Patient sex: M
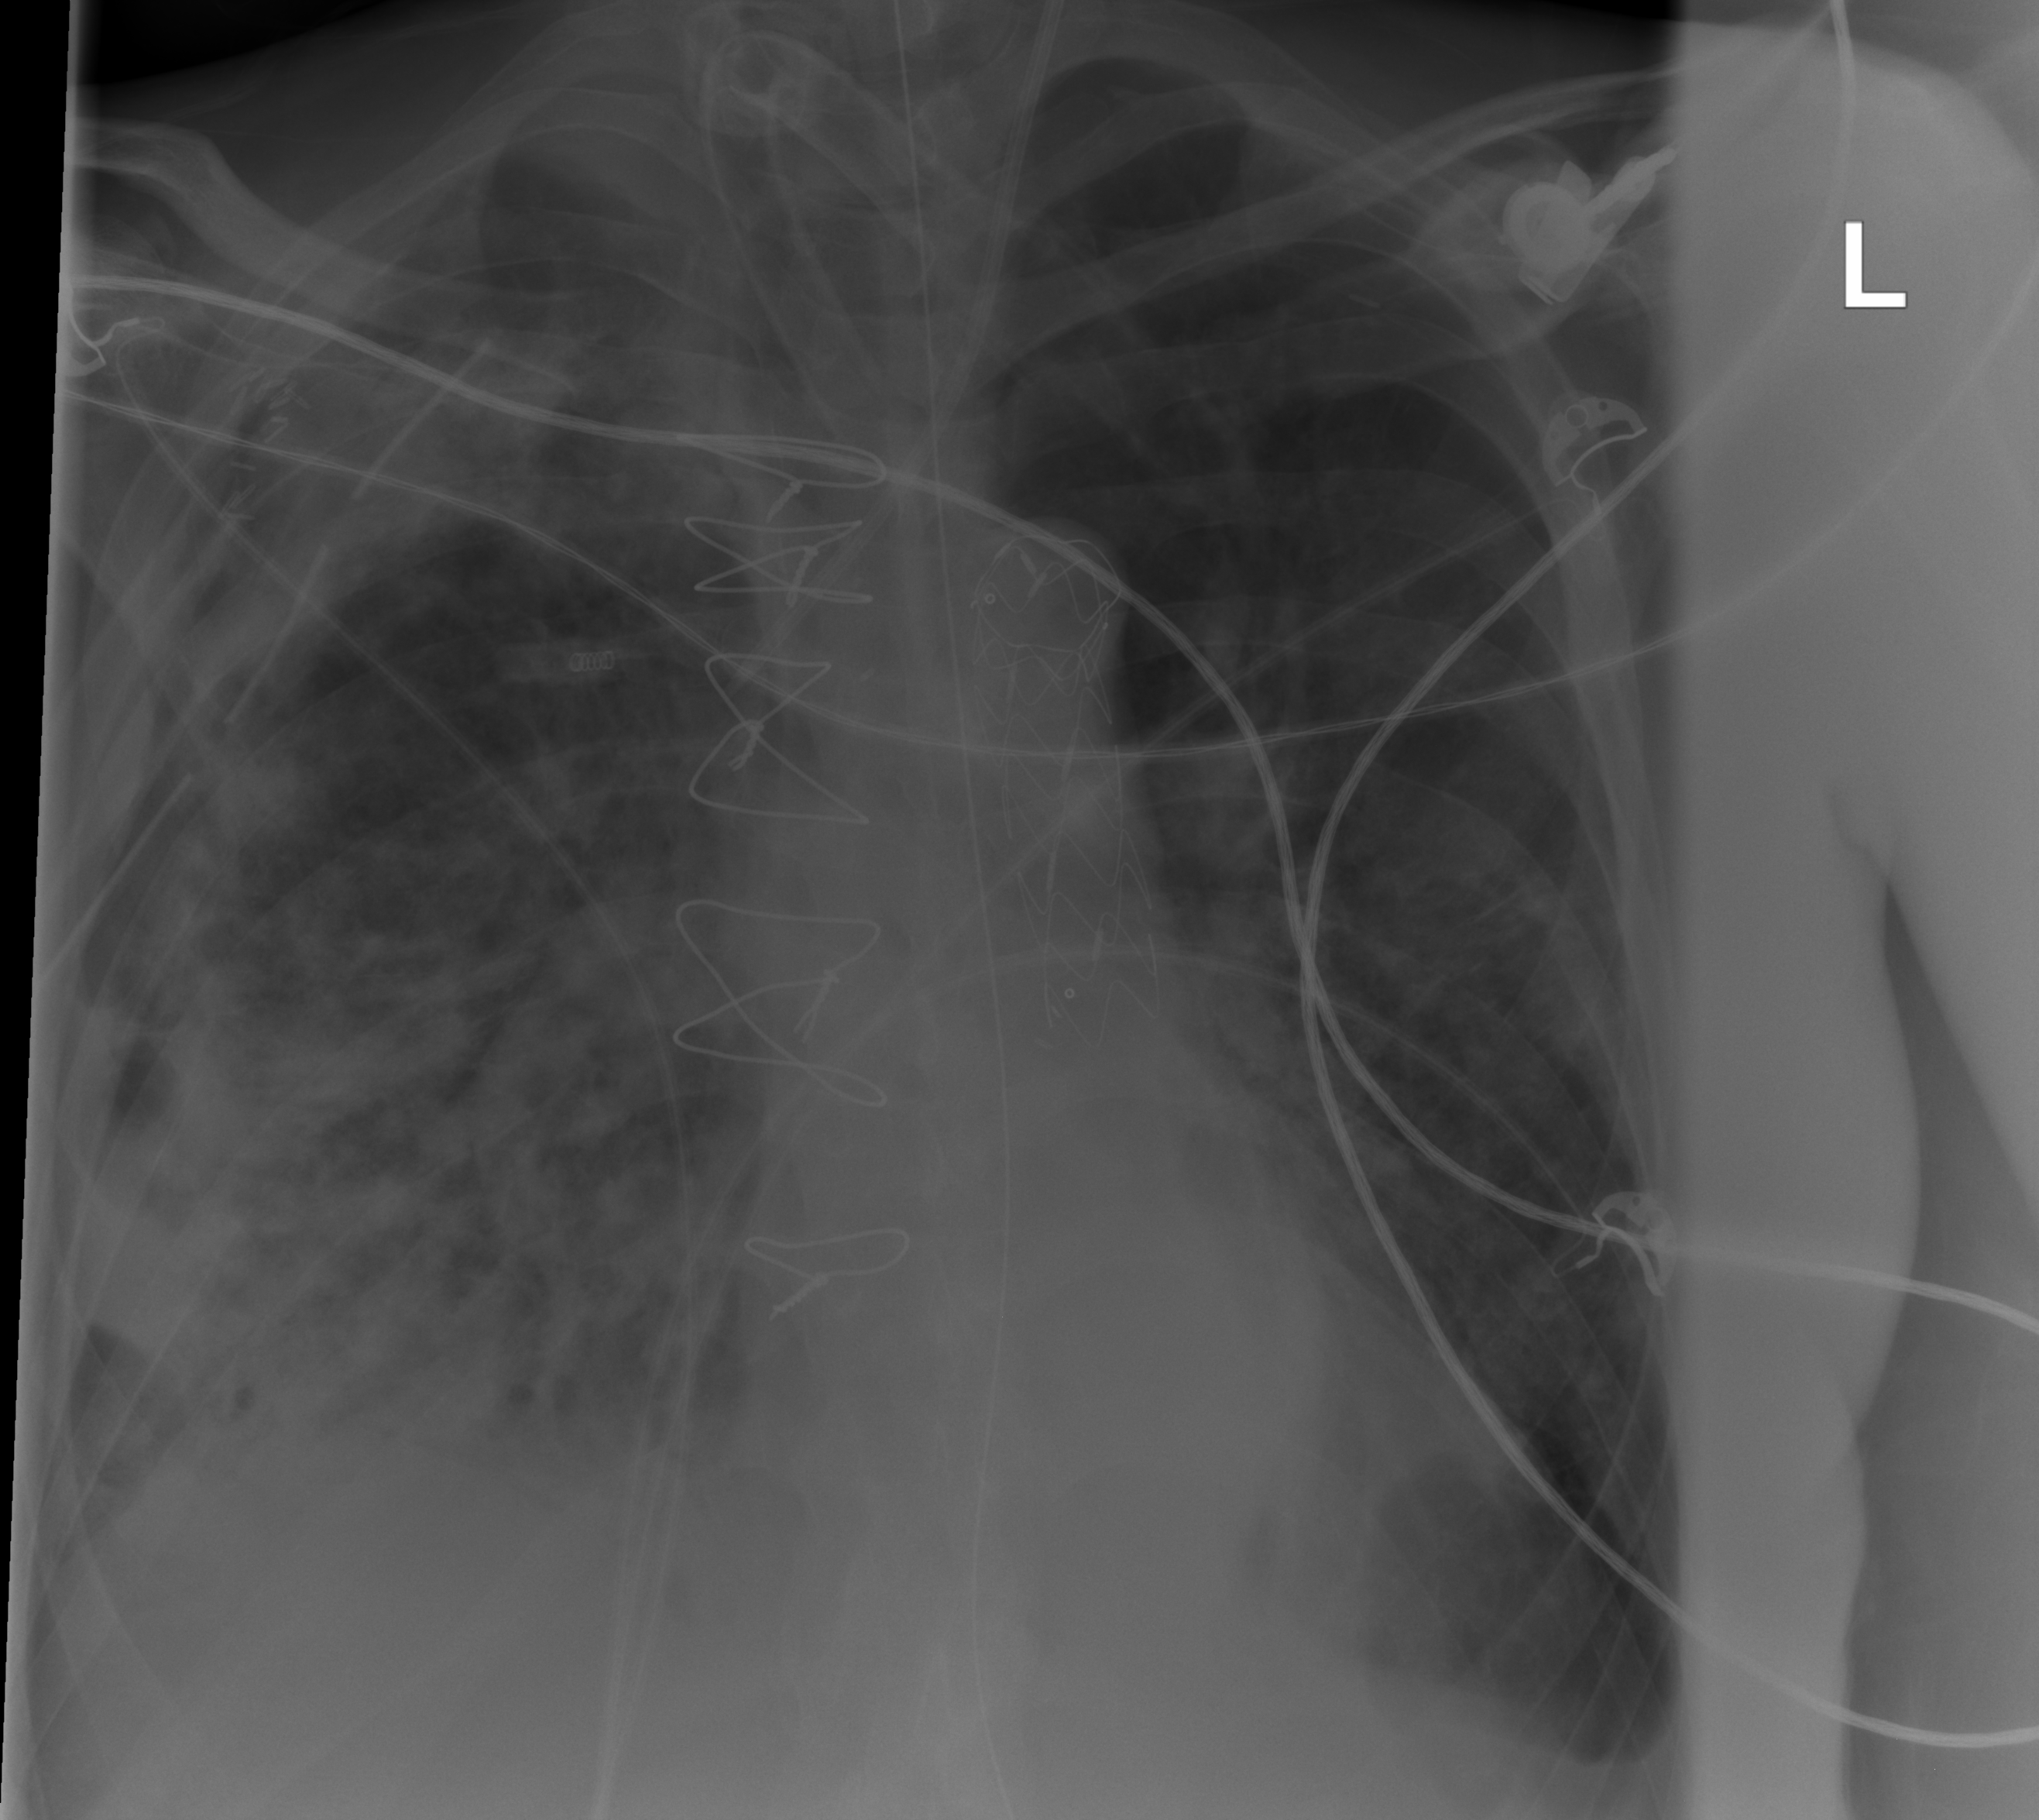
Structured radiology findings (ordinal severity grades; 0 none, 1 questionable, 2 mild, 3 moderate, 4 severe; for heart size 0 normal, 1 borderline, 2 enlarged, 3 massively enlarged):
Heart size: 0
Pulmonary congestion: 0
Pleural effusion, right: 2
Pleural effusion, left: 2
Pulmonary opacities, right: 4
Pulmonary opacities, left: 1
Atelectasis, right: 3
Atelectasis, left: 2